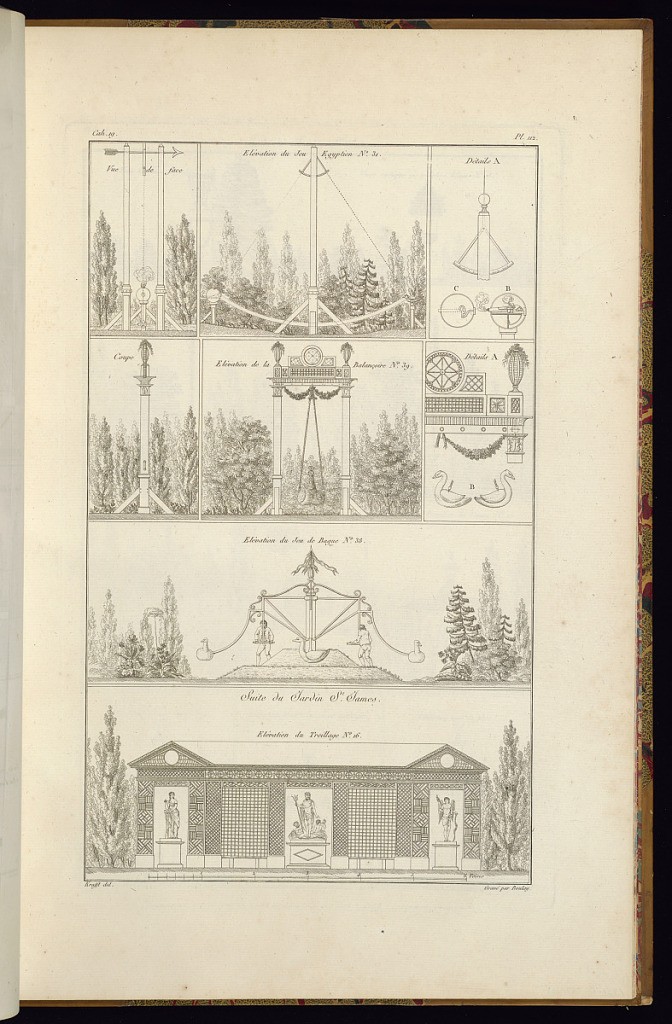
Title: Suite du Jardin St. James
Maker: Jean-Charles Krafft, French, 1764 - 1833
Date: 1812
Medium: Etching and engraving on paper
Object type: Print
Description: An architectural print illustrating various garden buildings and structures including details, elevations, and sectional views for a swing, a shooting game, a sort of merry-go-round, and a trellis pavilion with sculptures on plinths. The plate is titled, signed, and numbered.